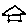
Label: house